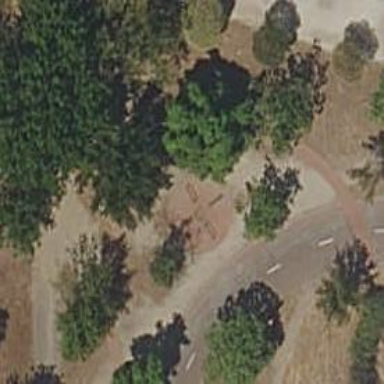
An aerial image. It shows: Brown bench in the vicinity.